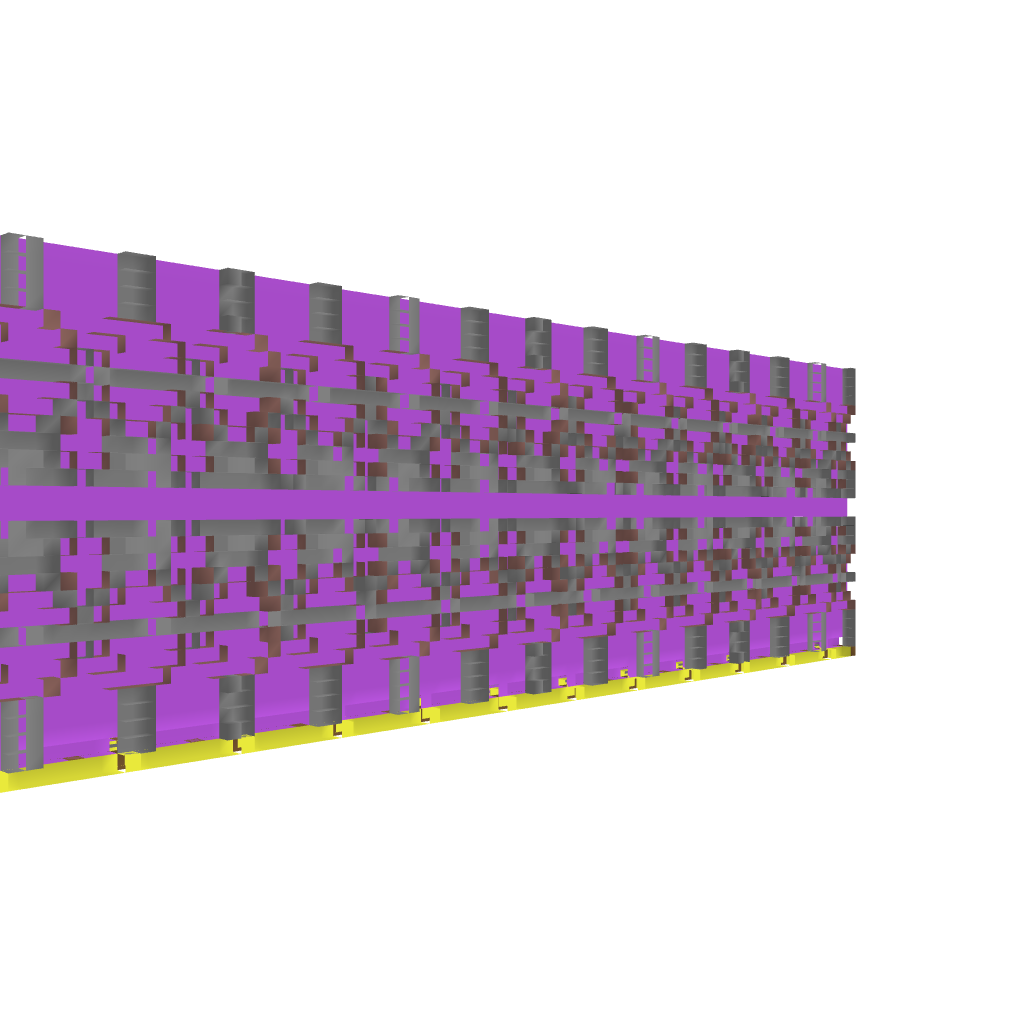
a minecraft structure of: The wall... bad low quality